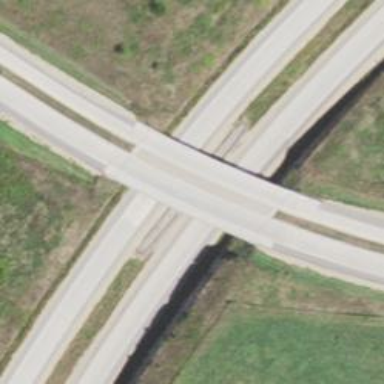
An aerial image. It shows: Motorway bridge over road.